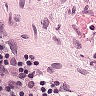
Metastatic tissue present: yes